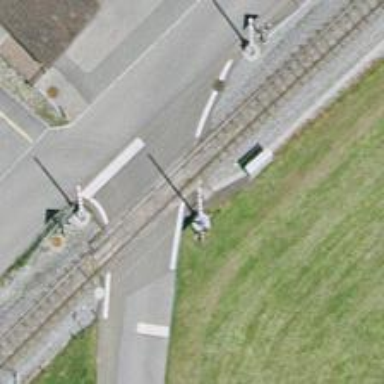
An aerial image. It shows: Level crossing with double half barrier.